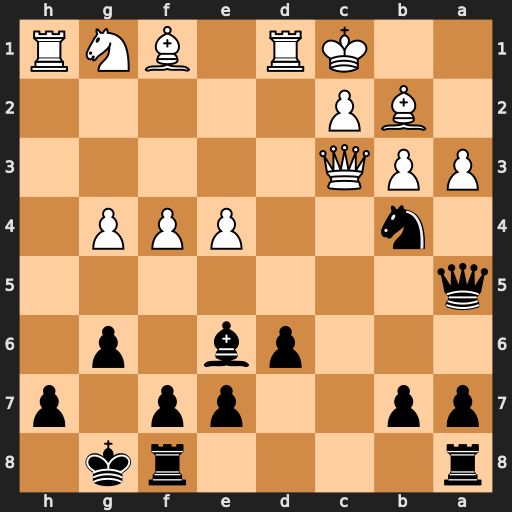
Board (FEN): r4rk1/pp2pp1p/3pb1p1/q7/1n2PPP1/PPQ5/1BP5/2KR1BNR
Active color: b
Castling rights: -
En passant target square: -
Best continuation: Na2+ Kd2 Nxc3